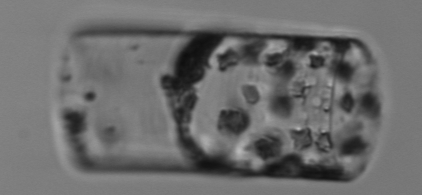
Label: Guinardia_flaccida